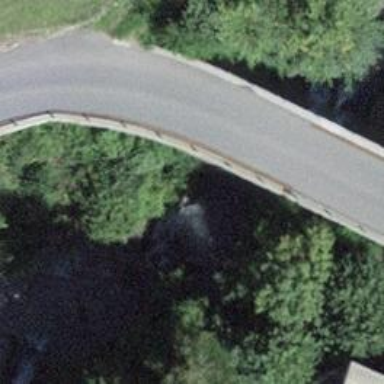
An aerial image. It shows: Unclassified road with asphalt surface running over bridge.